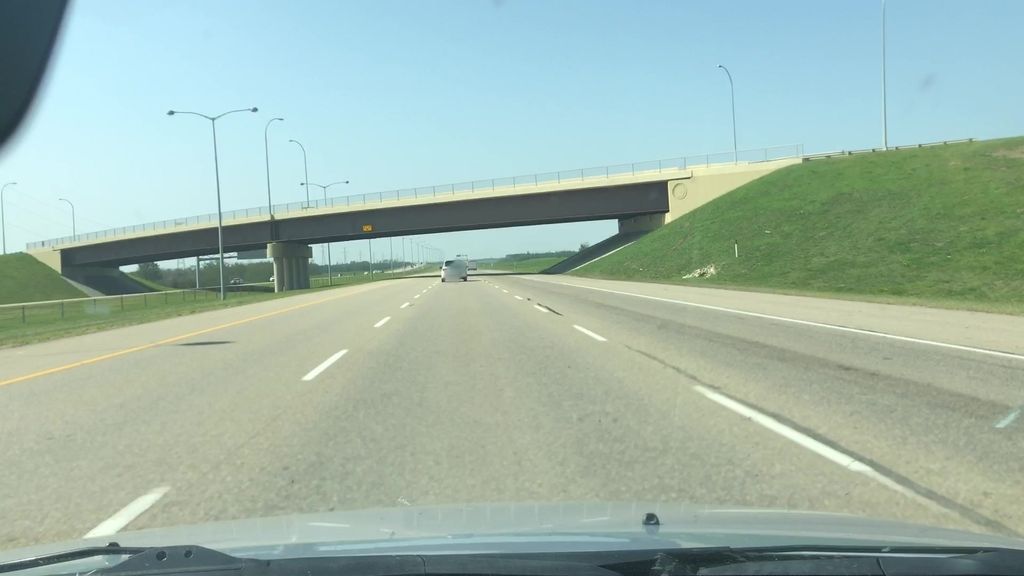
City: edmonton